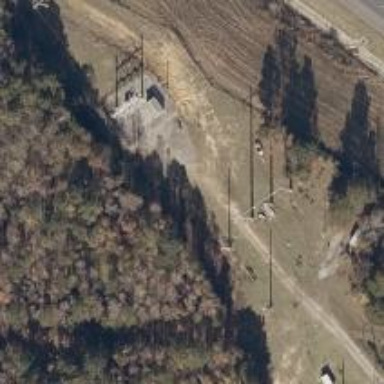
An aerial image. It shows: Power pole.